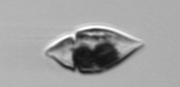
Label: Amphidinium